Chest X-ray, PA view. Patient: 54 years old, sex F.
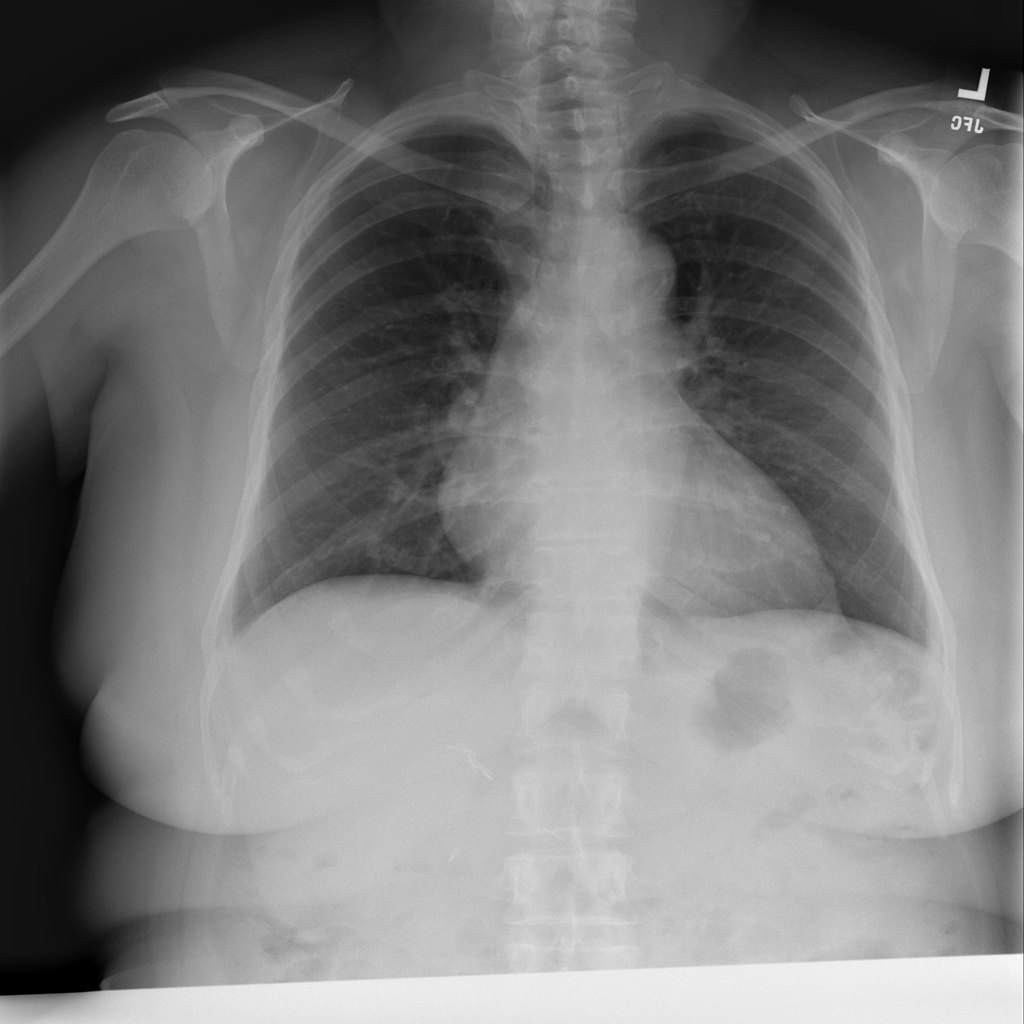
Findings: No Finding